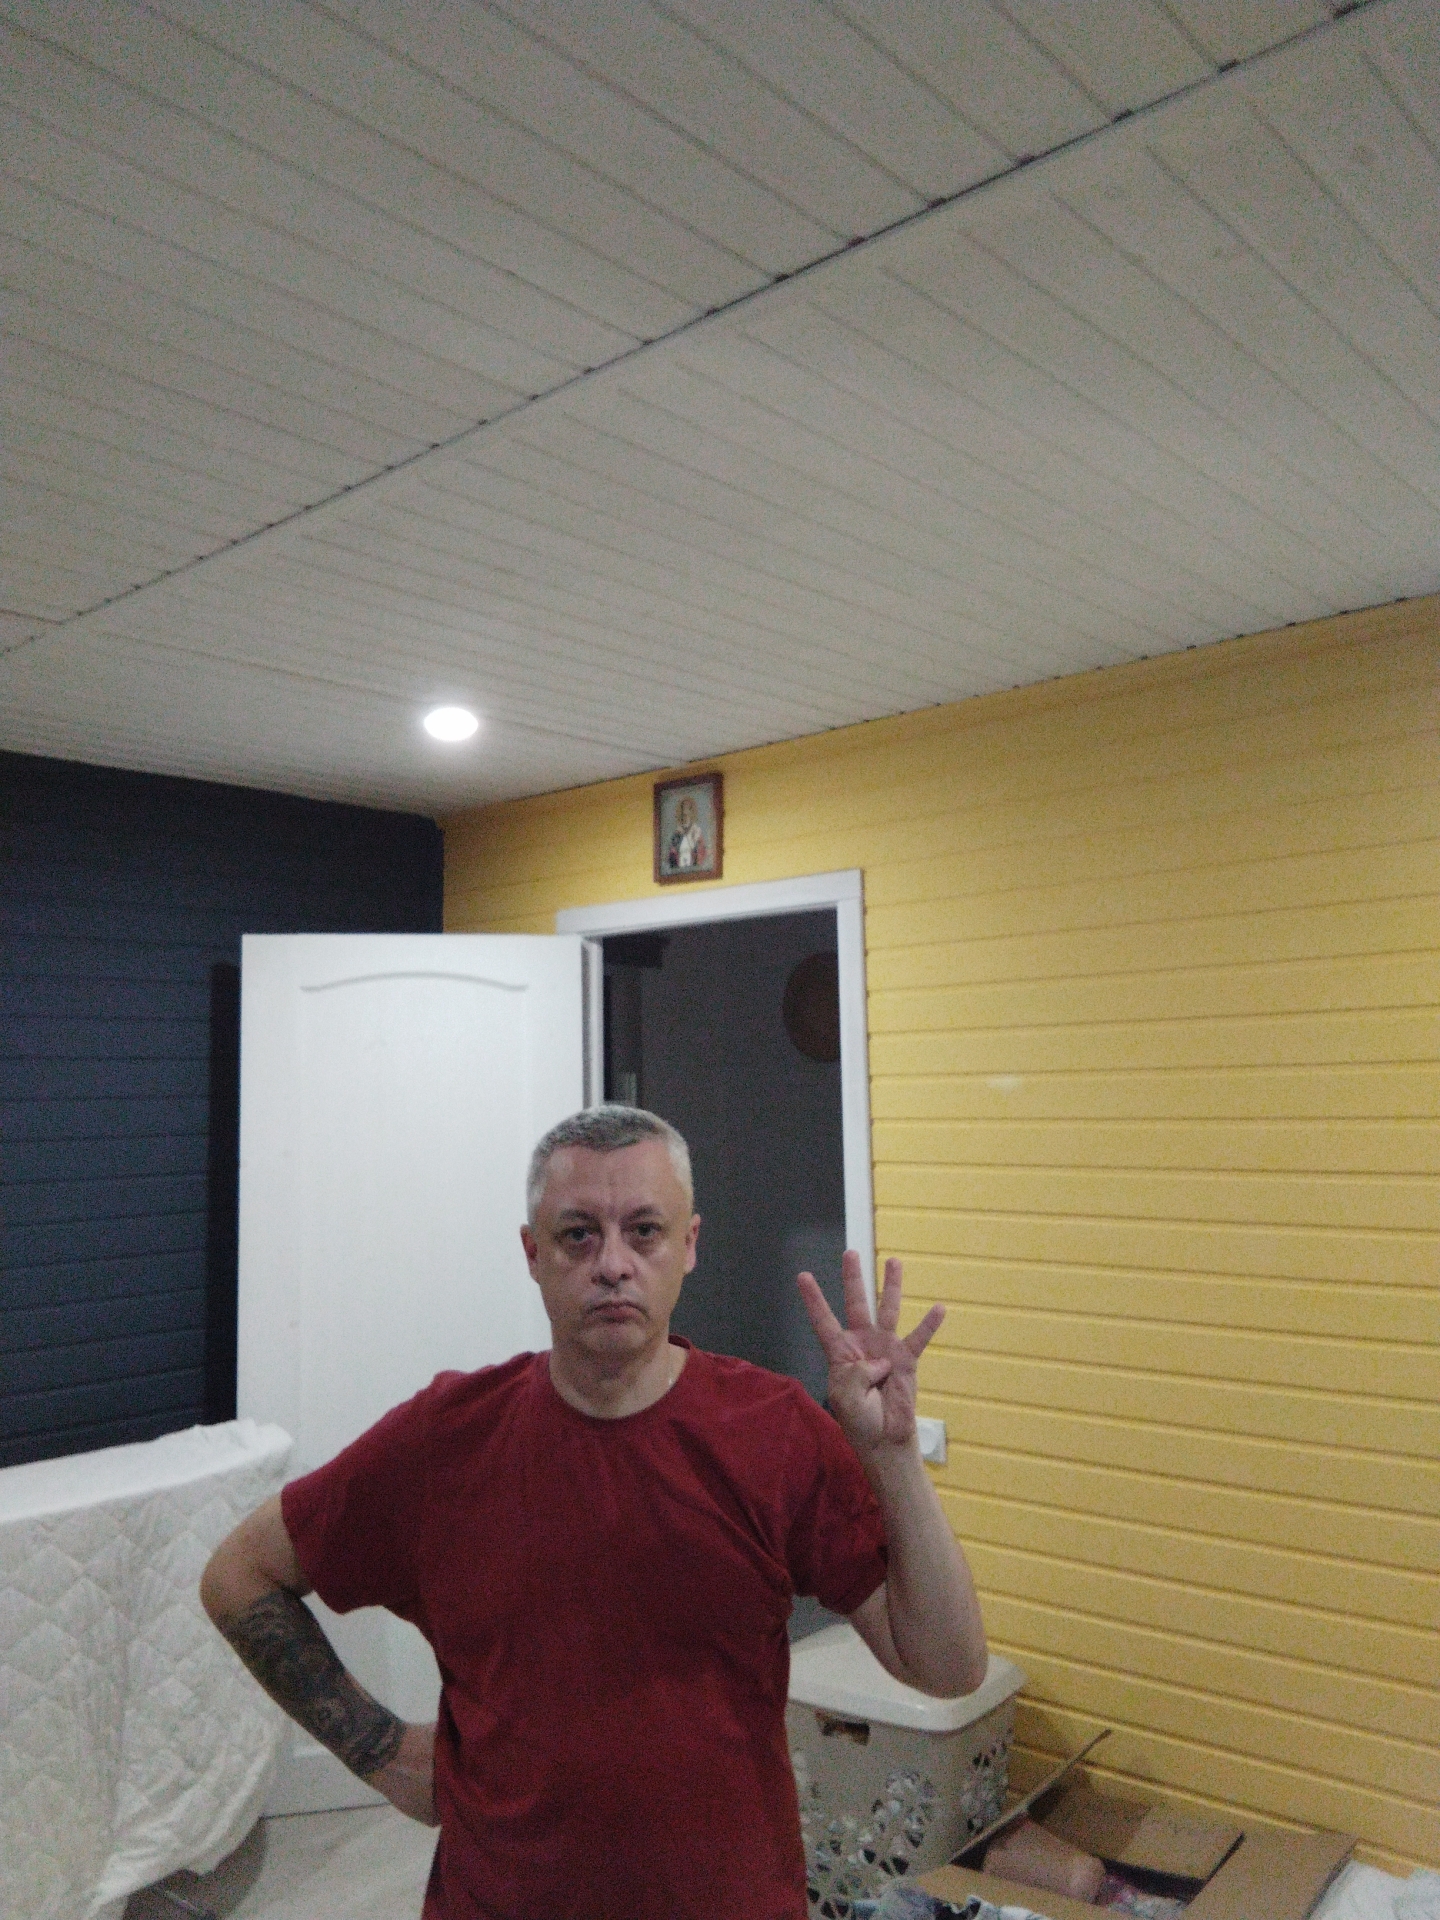
Label: noise